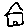
Label: house